Field crop: tomato
Growth stage: 2
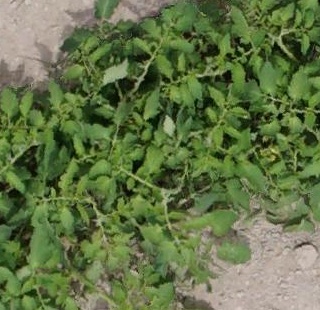
Species: tomato